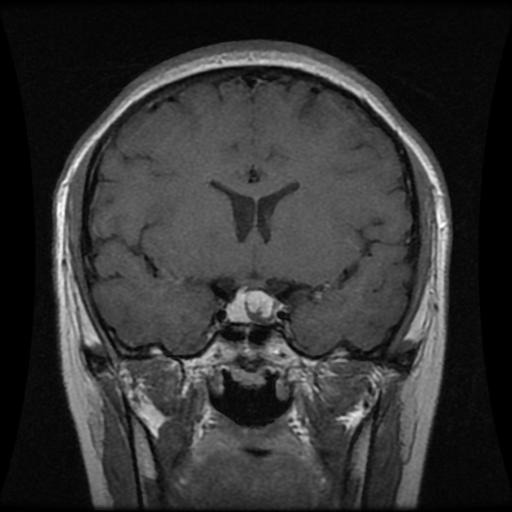
Label: pituitary